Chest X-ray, PA view. Patient: 30 years old, sex M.
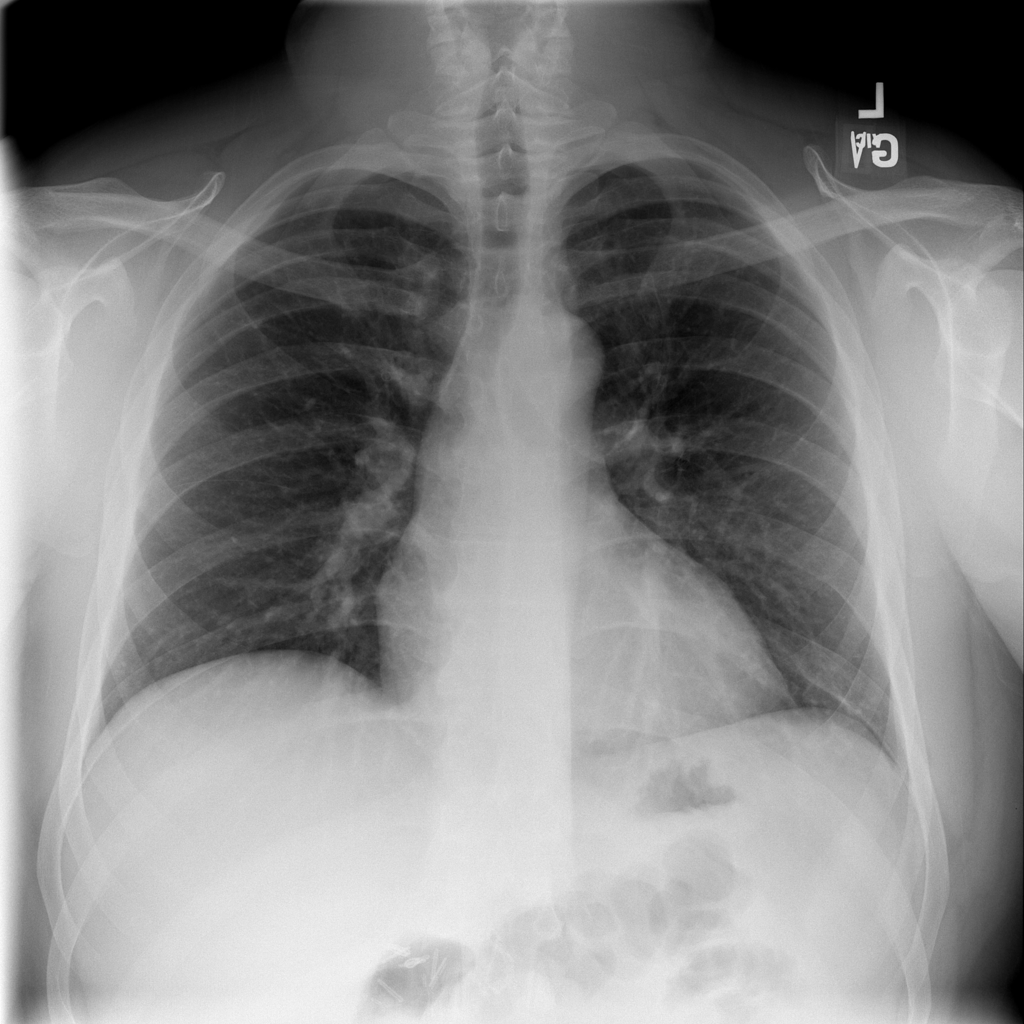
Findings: No Finding